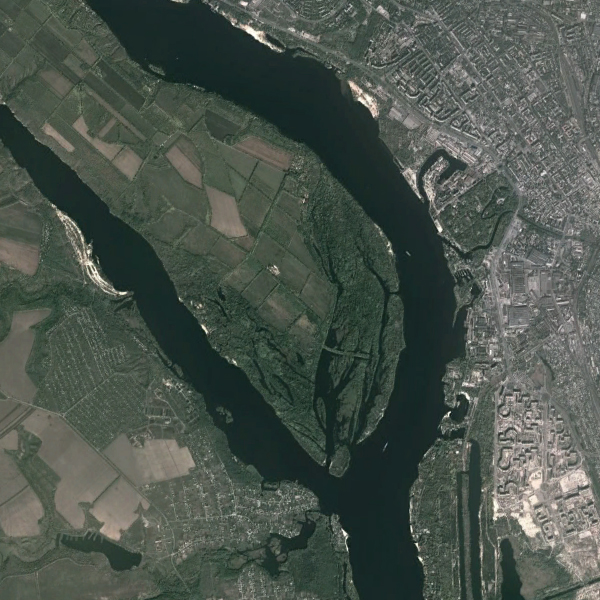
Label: River